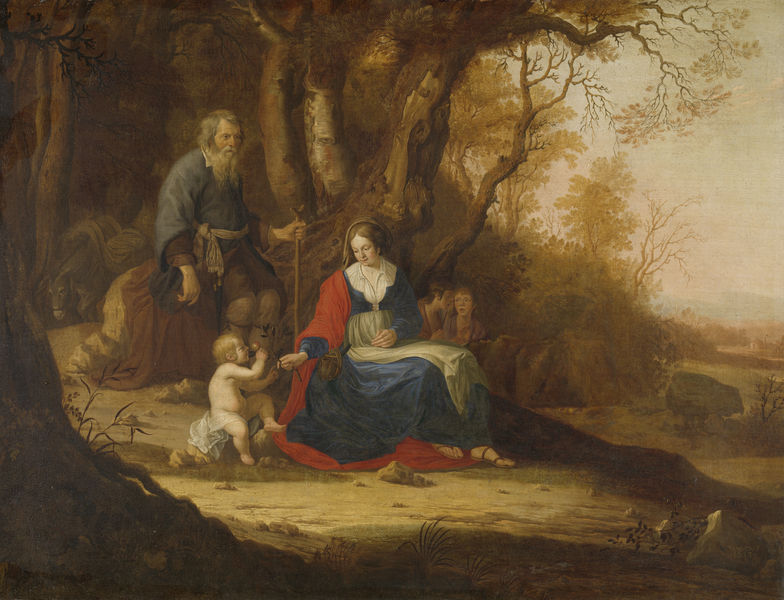
Titel: Rust op de vlucht naar Egypte
Künstler: Paulus van (II) Vianen
Standort: Amsterdam
Institution: Rijksmuseum
Schlagwörter: blau, mann, nackt, bäume, sitzen, frau, rose, rot, bart, bärtig, vollbart, gold, familie, kind, mutter, vater, hübsch, kinder, stab, baby, rast, weiber, spielen, sandalen, jungfrau, kleinkind, maria, madonna, mutter gottes, hirten, rasten, josef, säugling, gottesmutter, heilige familie, lieblich, papa, unsere liebe frau, heilige maria, madonna mit dem kind, mamma, gottesgebärerin, maria von nazaret, hübsche